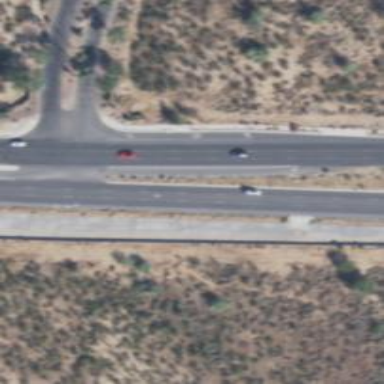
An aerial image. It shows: Primary highway.